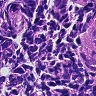
Metastatic tissue present: yes